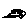
Label: car